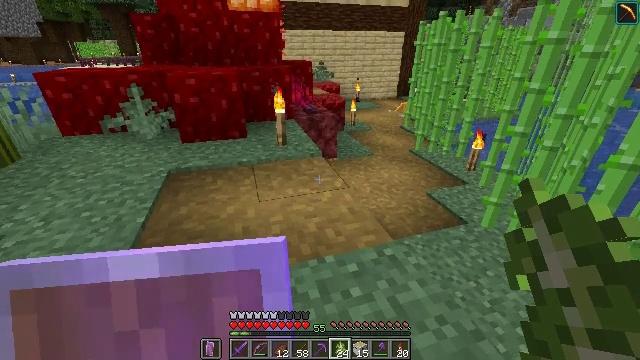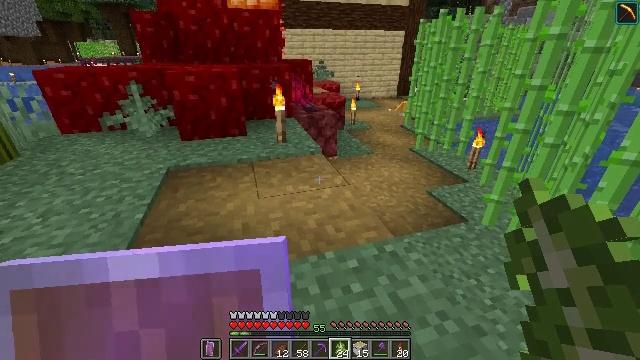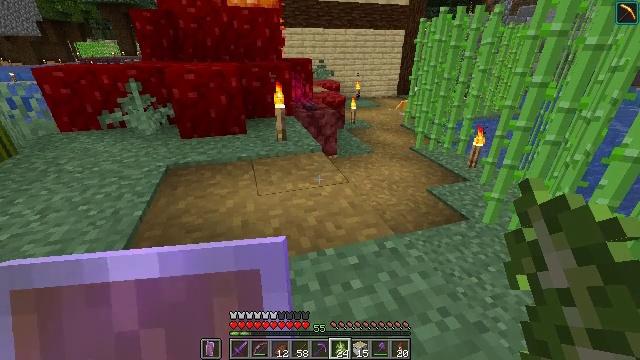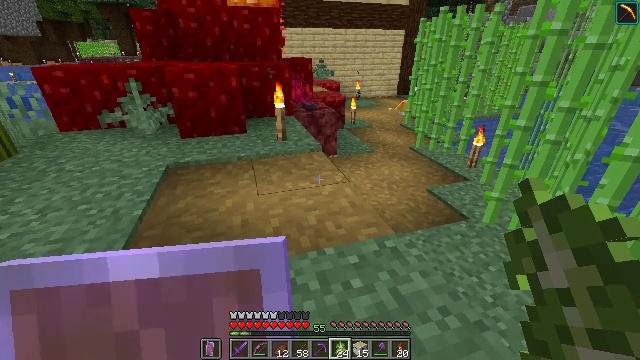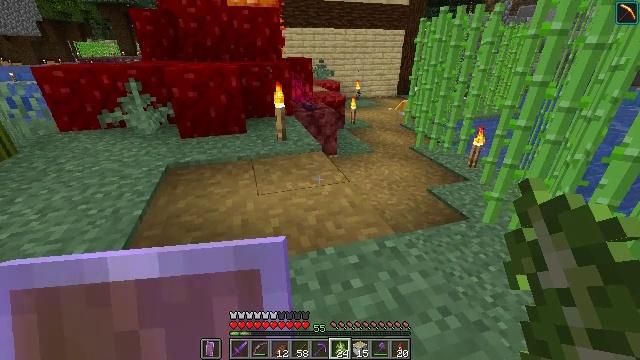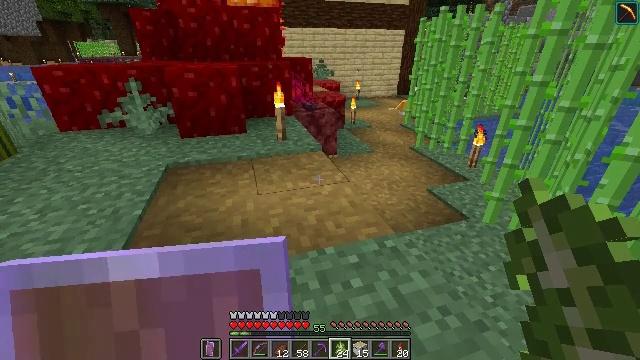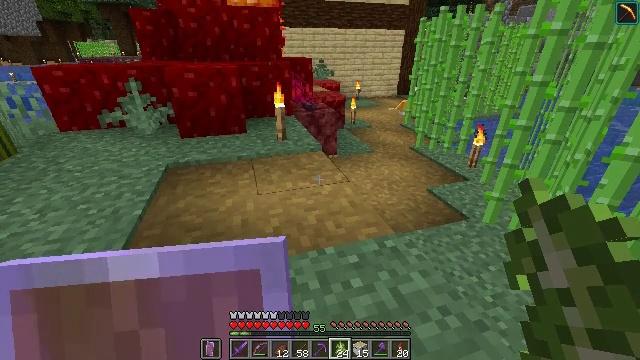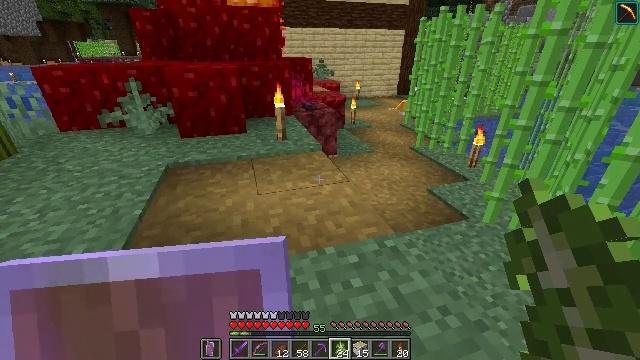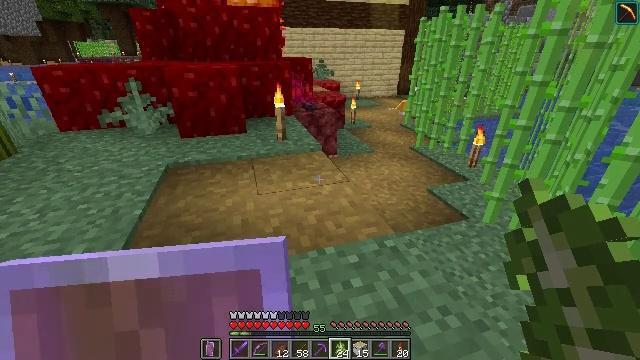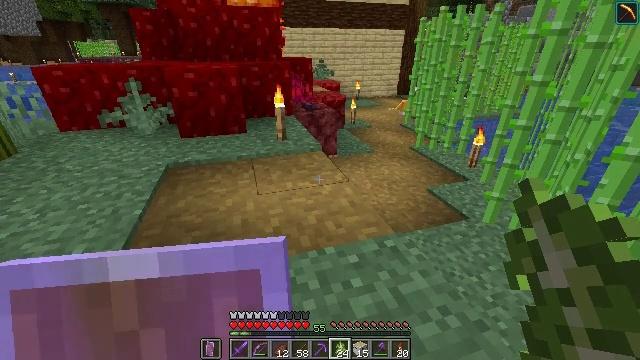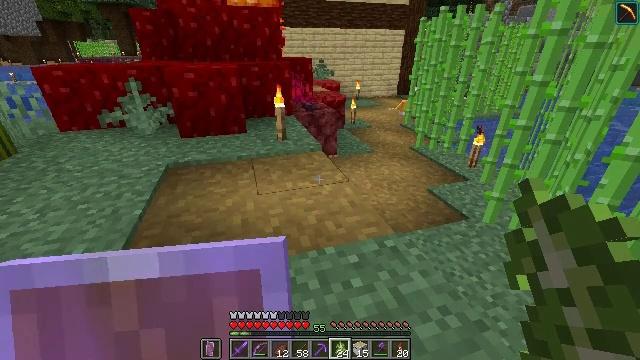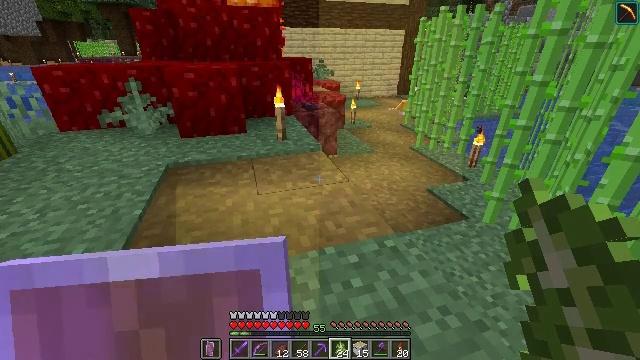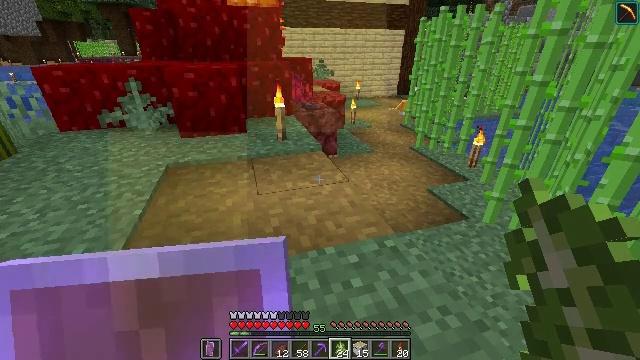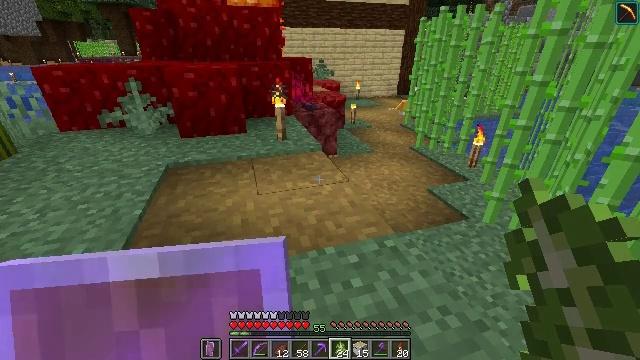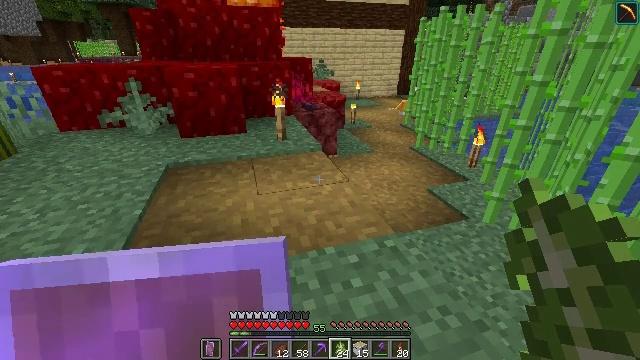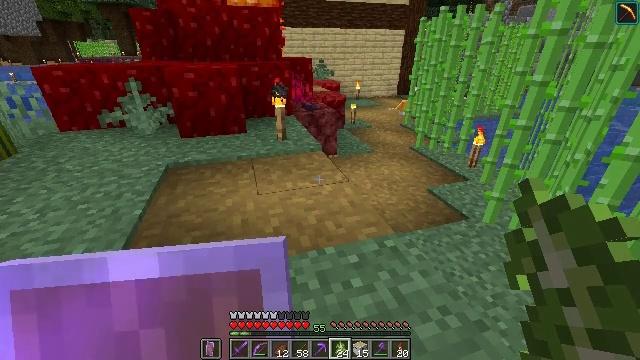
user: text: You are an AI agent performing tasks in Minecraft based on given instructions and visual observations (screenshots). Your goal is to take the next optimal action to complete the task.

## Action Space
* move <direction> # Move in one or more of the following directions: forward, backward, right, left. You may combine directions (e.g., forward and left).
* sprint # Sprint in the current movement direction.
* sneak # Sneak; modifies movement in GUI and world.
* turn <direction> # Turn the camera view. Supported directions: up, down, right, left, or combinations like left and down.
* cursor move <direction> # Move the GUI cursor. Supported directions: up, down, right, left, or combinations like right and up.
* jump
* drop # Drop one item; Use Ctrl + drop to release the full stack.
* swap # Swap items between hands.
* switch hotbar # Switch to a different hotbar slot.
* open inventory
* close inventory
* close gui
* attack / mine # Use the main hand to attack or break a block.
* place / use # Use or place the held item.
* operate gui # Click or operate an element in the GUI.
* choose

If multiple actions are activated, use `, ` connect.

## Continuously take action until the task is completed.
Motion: motion action
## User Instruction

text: Get a lead by crafting string and slimeball together.
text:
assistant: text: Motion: sneak
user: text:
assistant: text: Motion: sneak
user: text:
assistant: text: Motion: sneak
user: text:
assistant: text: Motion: sneak
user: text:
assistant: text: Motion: sneak
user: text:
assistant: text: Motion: sneak
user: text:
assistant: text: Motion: sneak
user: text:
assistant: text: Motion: sneak
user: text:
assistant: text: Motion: sneak
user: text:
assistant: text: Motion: sneak
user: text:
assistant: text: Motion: sneak
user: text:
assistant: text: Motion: sneak
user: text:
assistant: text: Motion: sneak
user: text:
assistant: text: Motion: sneak
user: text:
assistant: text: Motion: sneak
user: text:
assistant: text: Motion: sneak
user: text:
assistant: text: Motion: sneak
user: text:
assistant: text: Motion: sneak
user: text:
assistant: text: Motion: sneak
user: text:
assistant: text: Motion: sneak
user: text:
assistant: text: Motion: sneak
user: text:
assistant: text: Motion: sneak
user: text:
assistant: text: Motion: move left, sneak
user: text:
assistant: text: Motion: move left, sneak
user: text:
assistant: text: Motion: move left, sneak
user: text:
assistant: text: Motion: move left, sneak, turn right
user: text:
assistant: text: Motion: move left, sneak, turn right and up
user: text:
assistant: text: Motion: move left, sneak, turn right and up
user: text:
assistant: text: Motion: move left, sneak
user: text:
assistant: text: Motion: move left, sneak